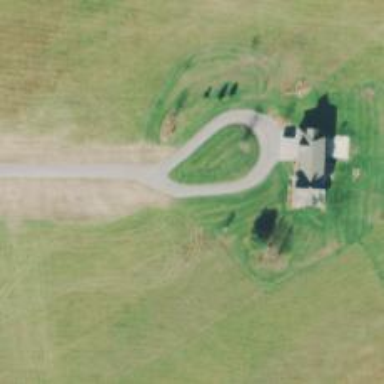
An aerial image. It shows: Driveway.